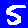
Digit: 5